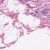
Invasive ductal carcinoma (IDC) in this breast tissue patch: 0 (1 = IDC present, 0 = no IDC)